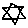
Label: star